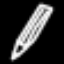
Label: pencil